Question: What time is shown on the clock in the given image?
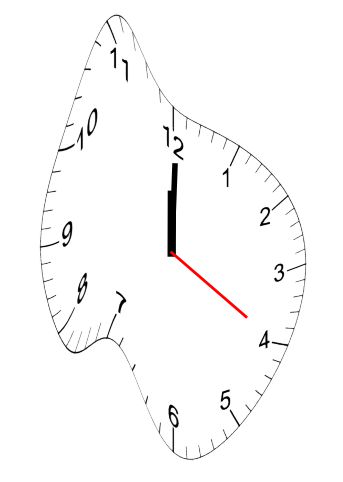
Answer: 12:00:20